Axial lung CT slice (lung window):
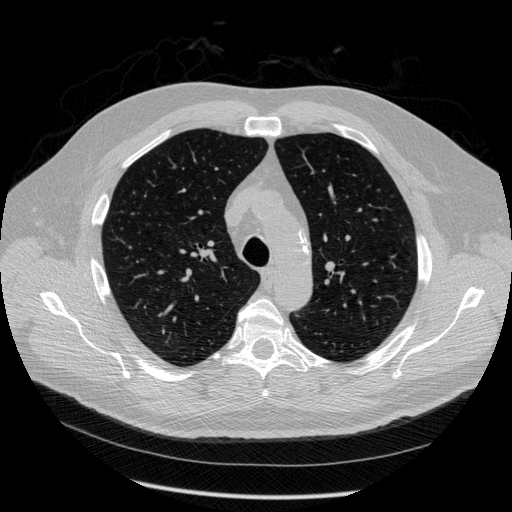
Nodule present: no